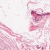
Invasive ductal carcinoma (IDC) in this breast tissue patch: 0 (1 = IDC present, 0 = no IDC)